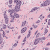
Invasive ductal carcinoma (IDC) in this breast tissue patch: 1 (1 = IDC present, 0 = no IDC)